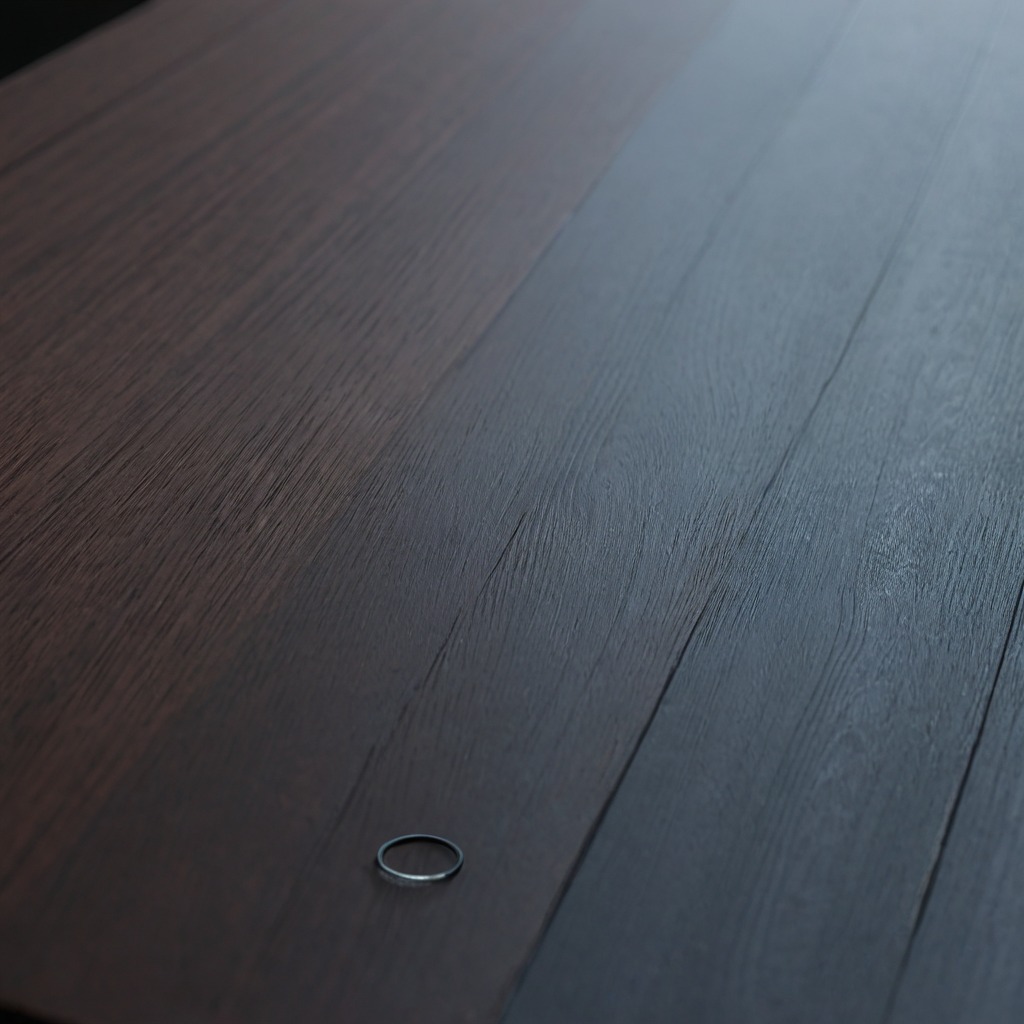
A rubber O-ring lying on the old table with faint burn marks in a small garage at twilight.